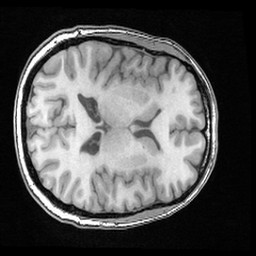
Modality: T1w
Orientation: axial
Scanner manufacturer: ge
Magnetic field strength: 3 T
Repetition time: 0.008612 s
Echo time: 0.003404 s